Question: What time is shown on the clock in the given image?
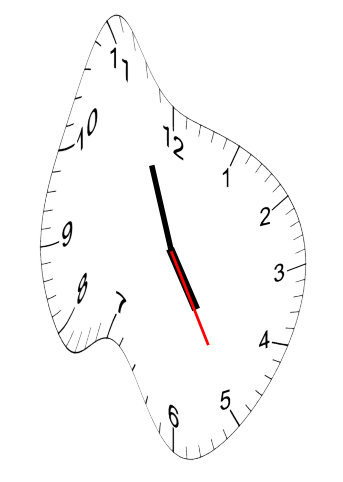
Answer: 04:56:25